Interaction volume radius: 5 \u00c5
Interaction volume height: 10 \u00c5
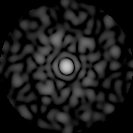
Disorder parameter: 0.8393